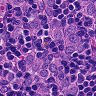
Metastatic tissue present: yes